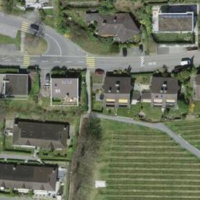
EUNIS habitat code: 55
Species observed at this site:
Cotinus coggygria